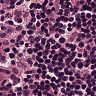
Metastatic tissue present: no